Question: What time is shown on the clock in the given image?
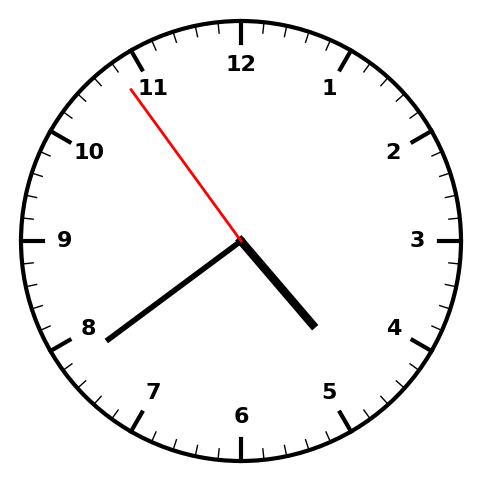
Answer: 04:38:54